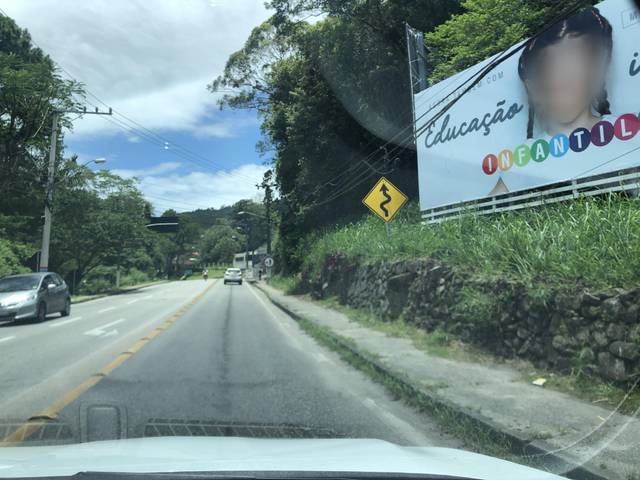
Region: Brazil
Coordinates: -27.594, -48.493